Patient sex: M
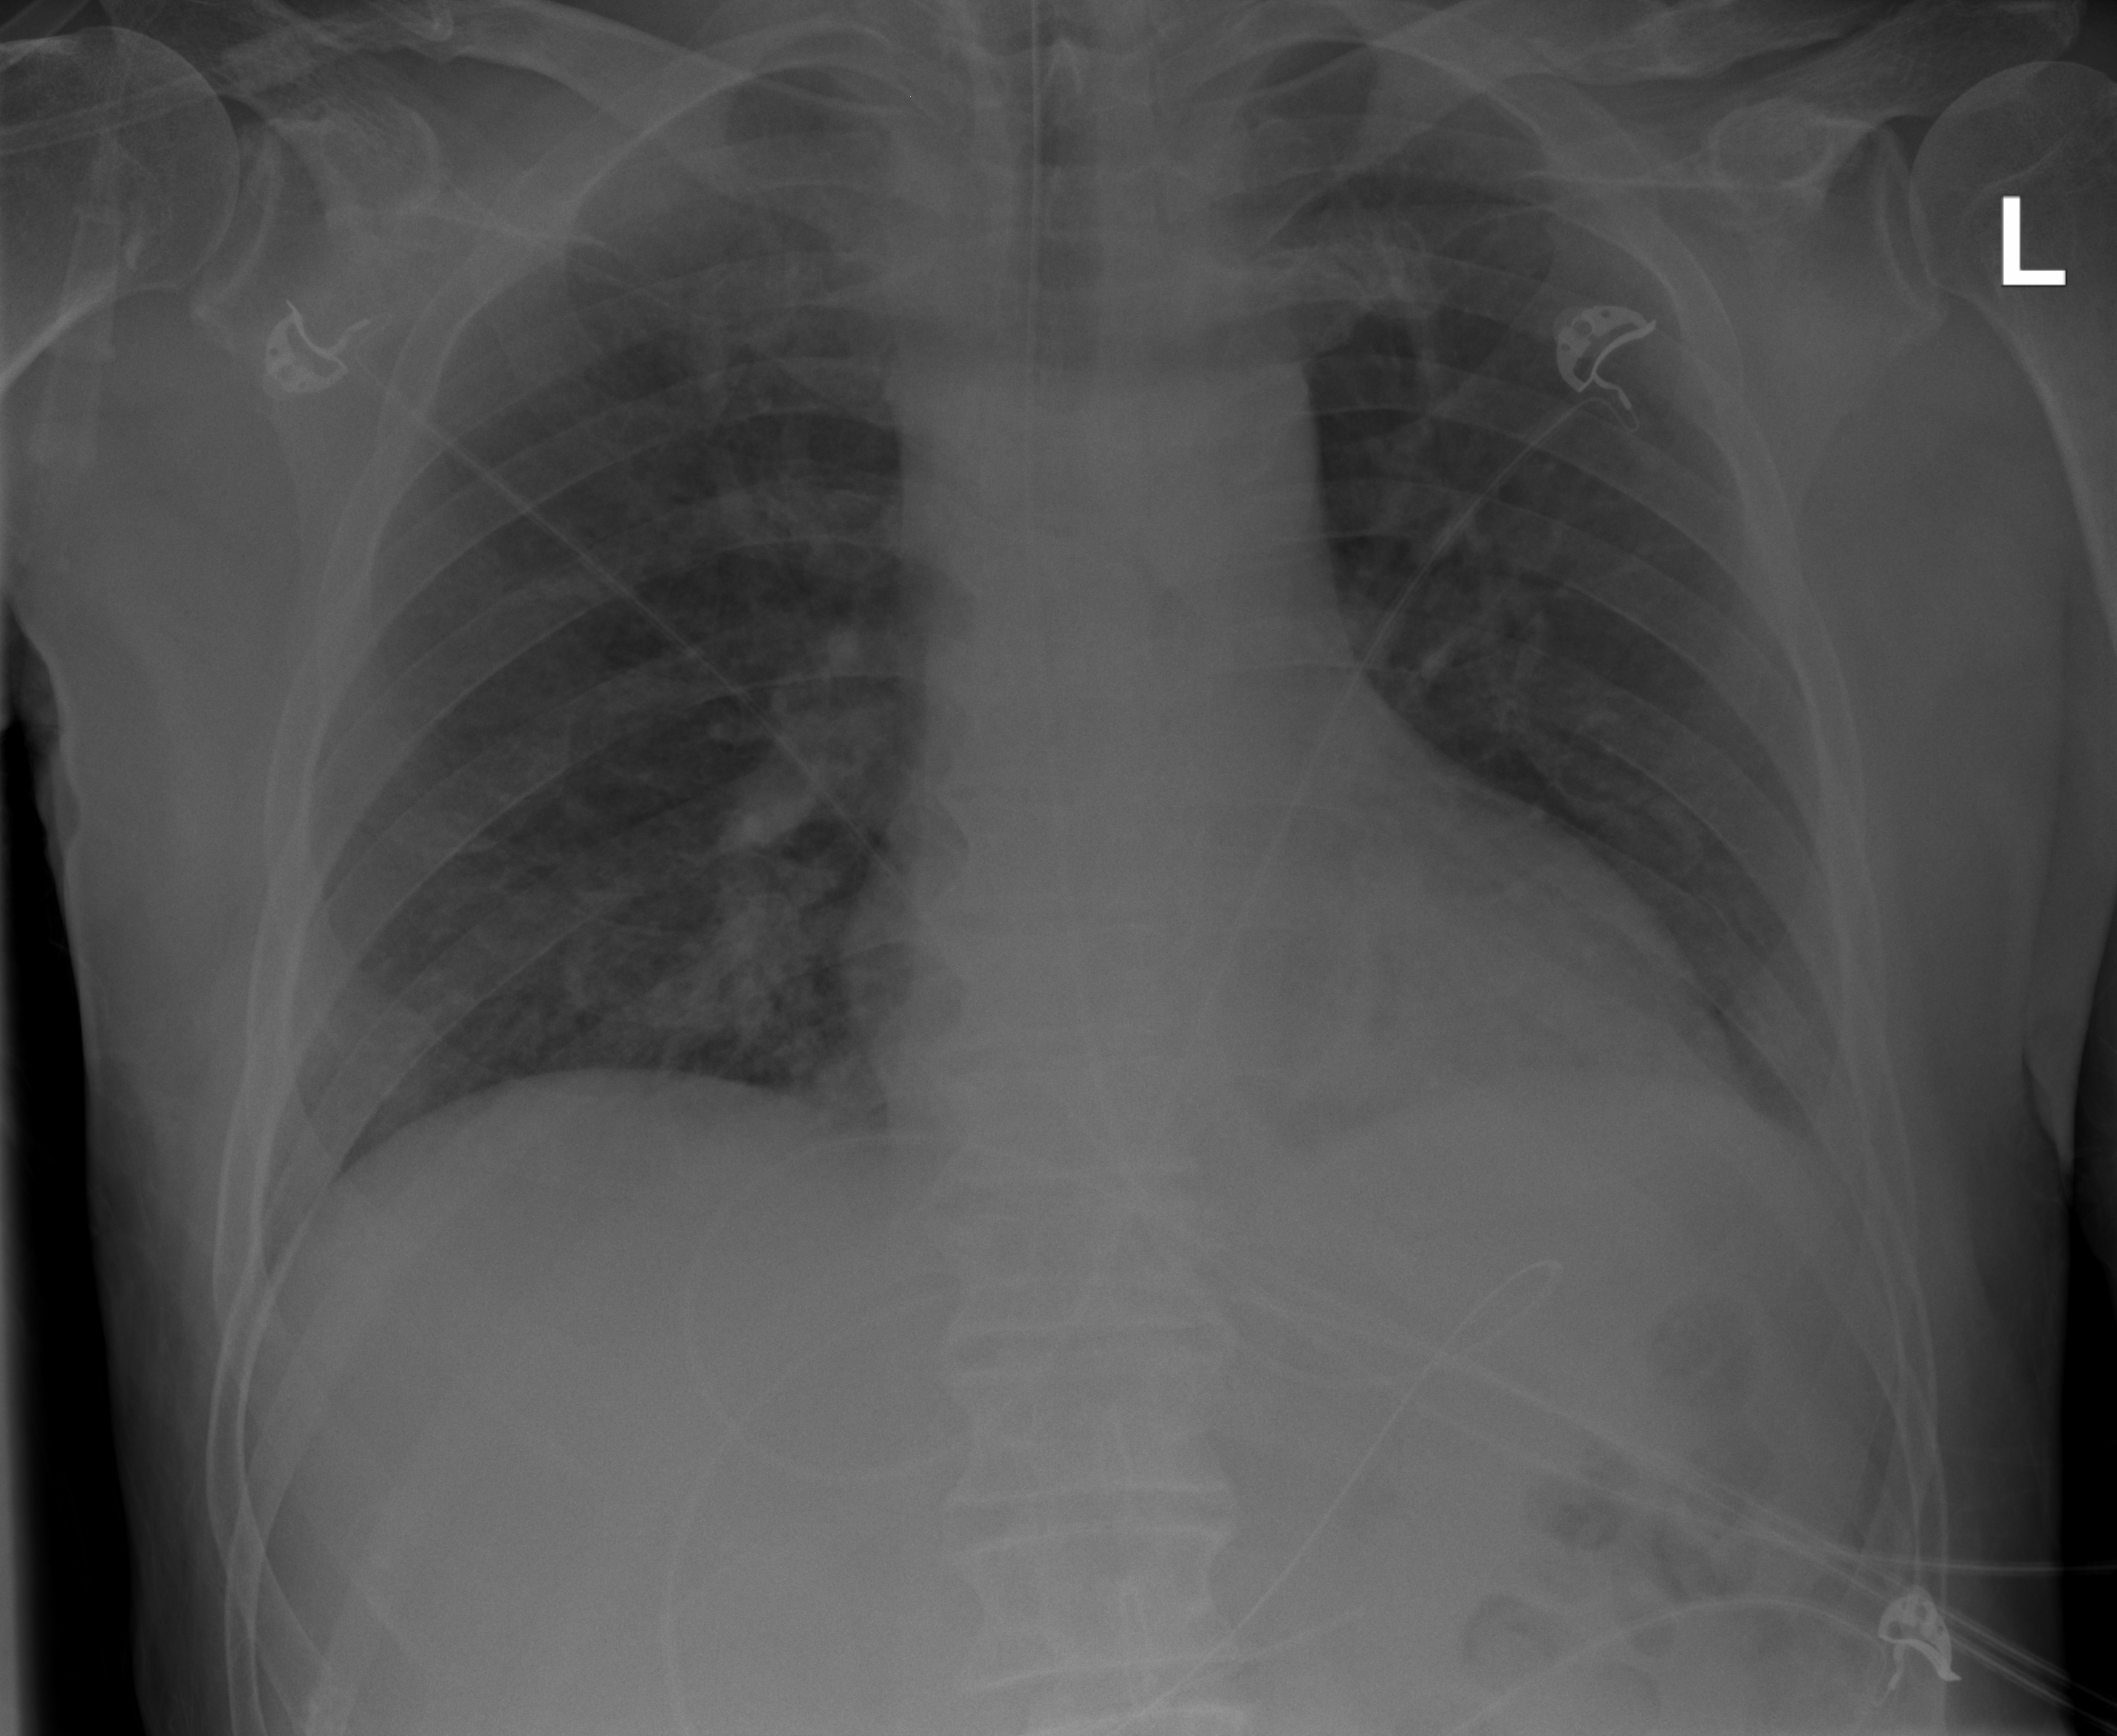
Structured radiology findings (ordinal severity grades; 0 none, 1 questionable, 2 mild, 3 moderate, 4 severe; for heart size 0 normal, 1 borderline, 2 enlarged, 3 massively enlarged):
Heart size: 0
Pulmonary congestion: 0
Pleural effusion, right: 0
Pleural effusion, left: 2
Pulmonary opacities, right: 2
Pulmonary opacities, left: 0
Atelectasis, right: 2
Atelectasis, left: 2